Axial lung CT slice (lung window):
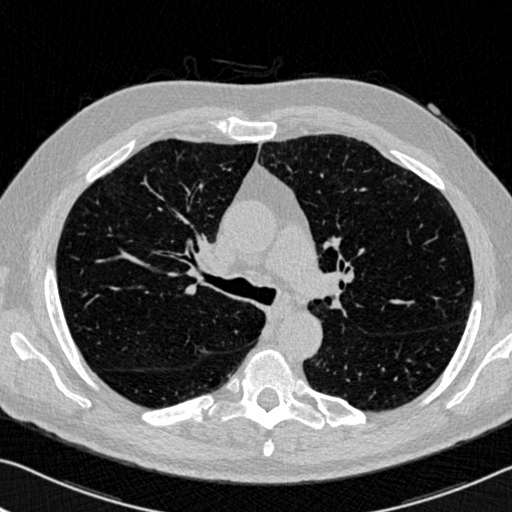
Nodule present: no